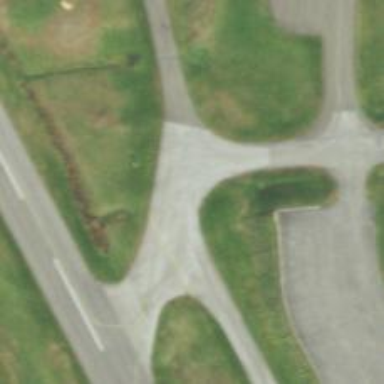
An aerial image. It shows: View of taxiway at the airport.